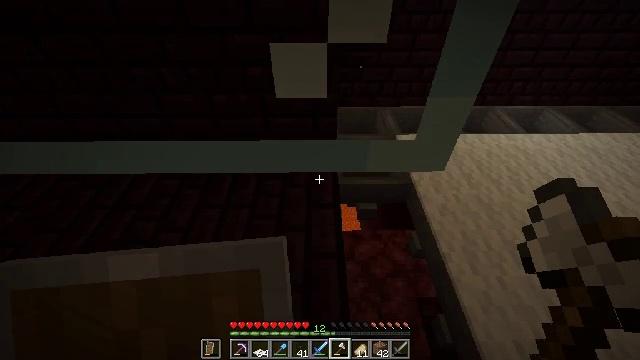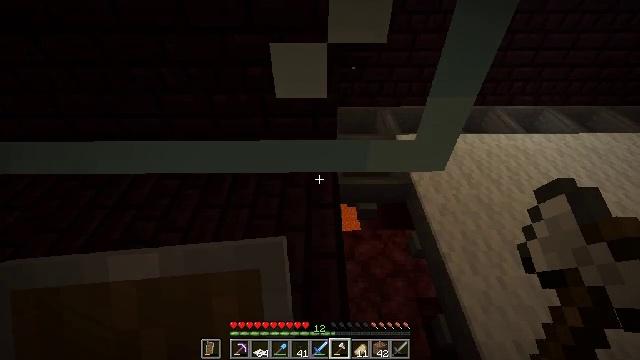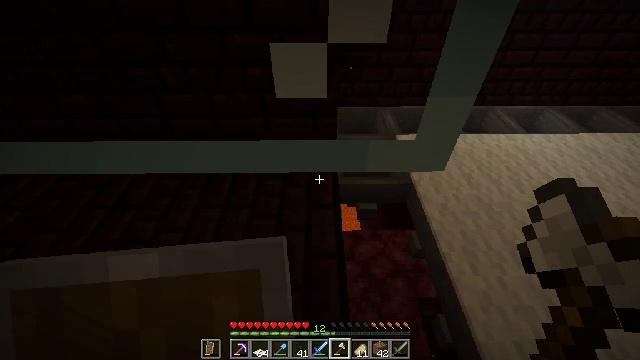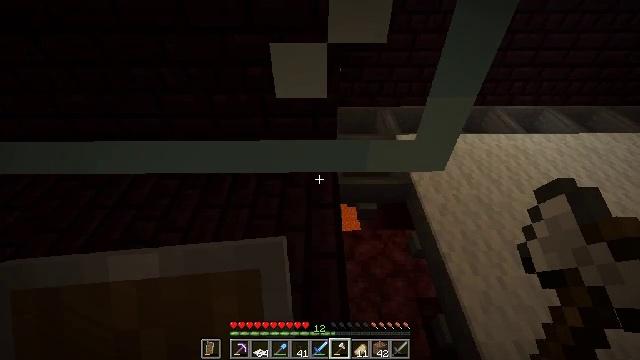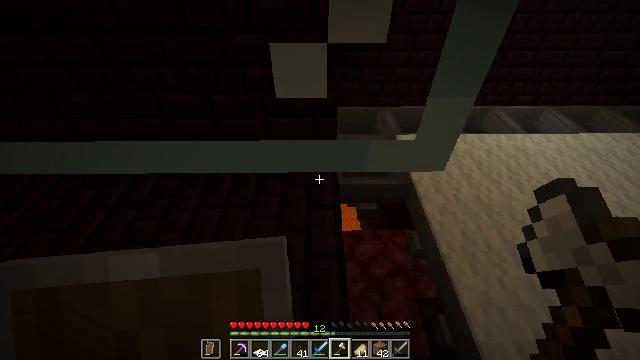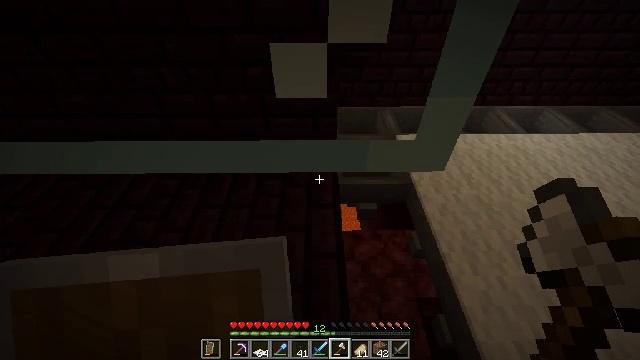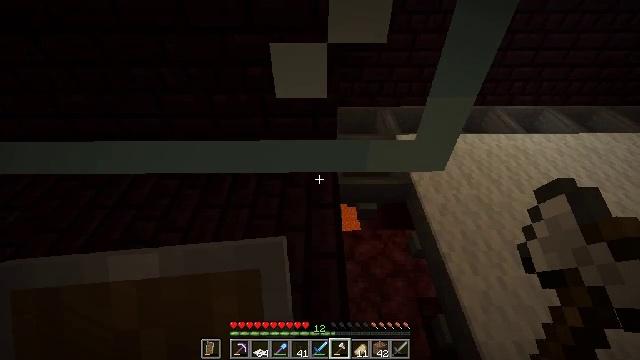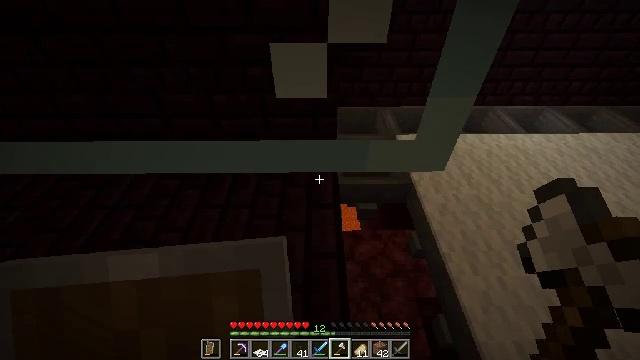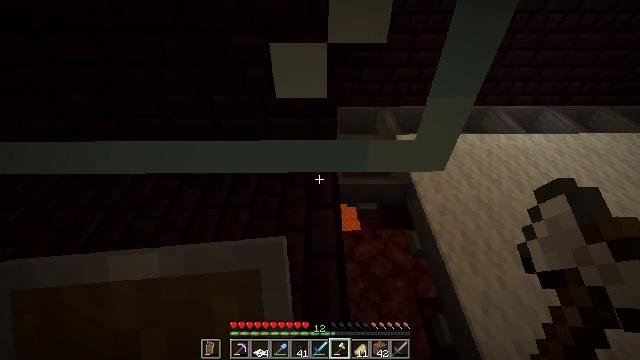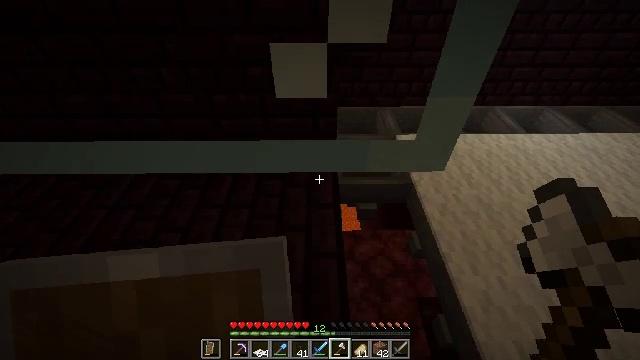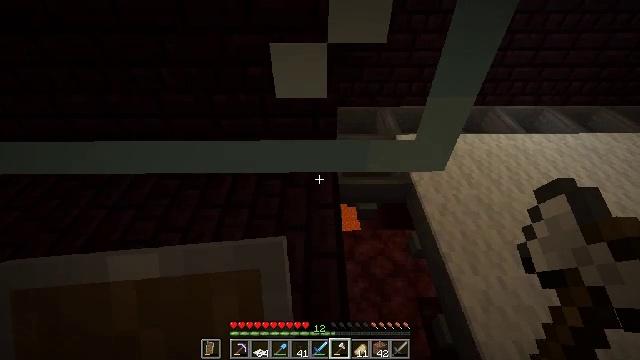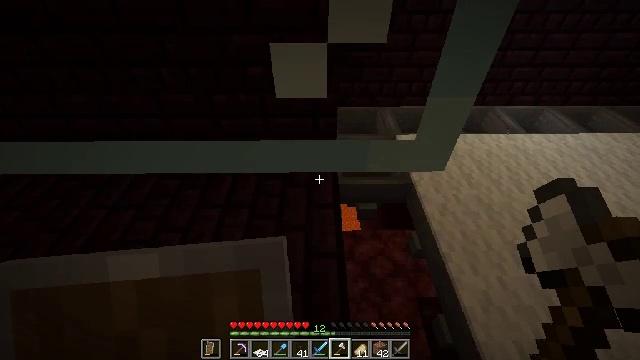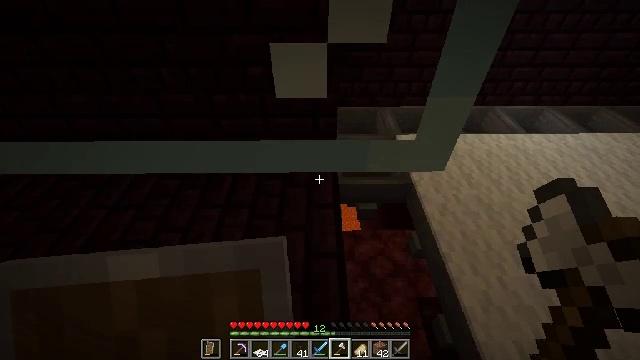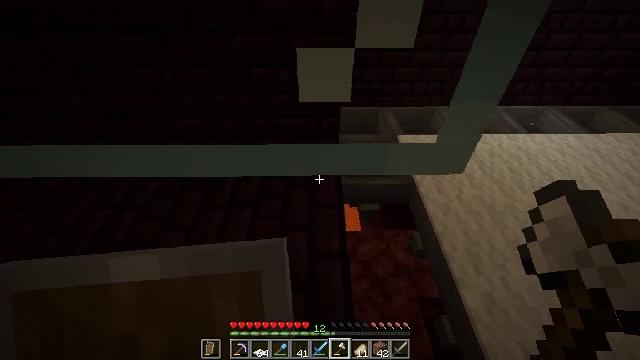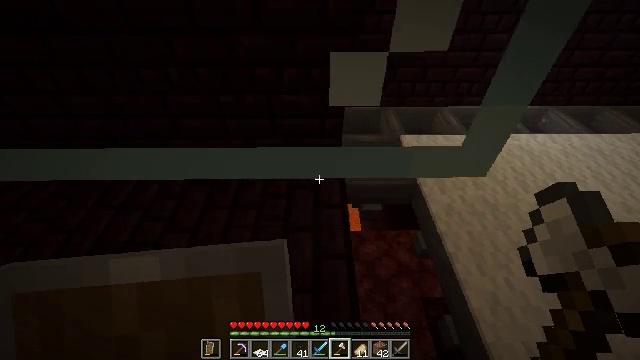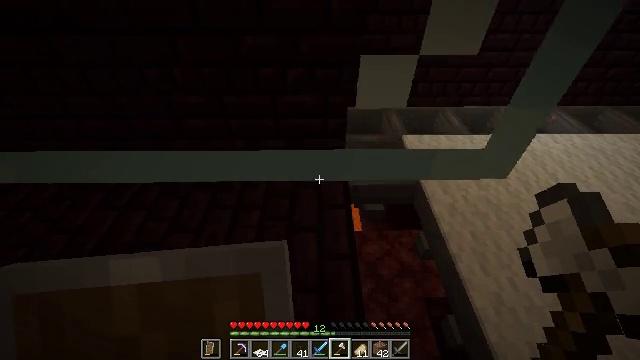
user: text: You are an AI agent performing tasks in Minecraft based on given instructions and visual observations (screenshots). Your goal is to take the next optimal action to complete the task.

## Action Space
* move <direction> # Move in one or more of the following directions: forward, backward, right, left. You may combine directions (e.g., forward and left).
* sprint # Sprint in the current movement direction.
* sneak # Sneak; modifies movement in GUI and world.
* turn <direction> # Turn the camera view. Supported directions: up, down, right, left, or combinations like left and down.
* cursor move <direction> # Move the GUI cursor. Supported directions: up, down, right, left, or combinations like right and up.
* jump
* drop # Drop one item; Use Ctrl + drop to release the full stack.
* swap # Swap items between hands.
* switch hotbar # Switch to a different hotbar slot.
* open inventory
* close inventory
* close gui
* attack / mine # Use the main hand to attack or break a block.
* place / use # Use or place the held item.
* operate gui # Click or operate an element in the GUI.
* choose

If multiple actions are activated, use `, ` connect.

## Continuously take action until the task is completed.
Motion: motion action
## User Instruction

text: Remove the nether brick slab from its place.
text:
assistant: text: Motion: sneak
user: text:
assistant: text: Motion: sneak
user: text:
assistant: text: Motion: sneak
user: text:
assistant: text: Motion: sneak
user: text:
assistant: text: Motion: sneak
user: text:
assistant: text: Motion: sneak
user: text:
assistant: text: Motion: sneak
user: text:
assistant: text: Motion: sneak
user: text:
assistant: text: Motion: sneak
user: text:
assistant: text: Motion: sneak
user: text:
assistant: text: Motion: sneak
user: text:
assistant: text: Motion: sneak
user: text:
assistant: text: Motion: move left, sneak
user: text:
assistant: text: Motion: move left, sneak
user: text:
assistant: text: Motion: move left, sneak
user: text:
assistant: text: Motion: move left, sneak
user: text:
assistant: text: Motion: move left, sneak
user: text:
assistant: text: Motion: move left, sneak
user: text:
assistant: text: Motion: move left, sneak
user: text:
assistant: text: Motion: move left, sneak
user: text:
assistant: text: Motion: move left, sneak
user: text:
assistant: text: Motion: move left, sneak
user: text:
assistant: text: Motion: move left, sneak
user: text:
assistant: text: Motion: move left, sneak
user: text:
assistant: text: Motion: move left, sneak
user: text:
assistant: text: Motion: move left, sneak
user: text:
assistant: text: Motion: move left, sneak
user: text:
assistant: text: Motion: move left, sneak
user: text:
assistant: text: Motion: move left, sneak
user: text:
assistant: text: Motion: move left, sneak